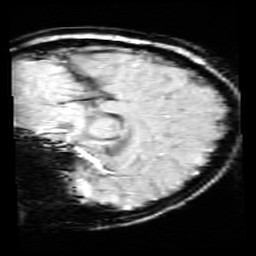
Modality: SWI
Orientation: sagittal
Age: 12
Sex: female
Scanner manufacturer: siemens
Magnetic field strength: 3 T
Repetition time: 0.027 s
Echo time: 0.02 s